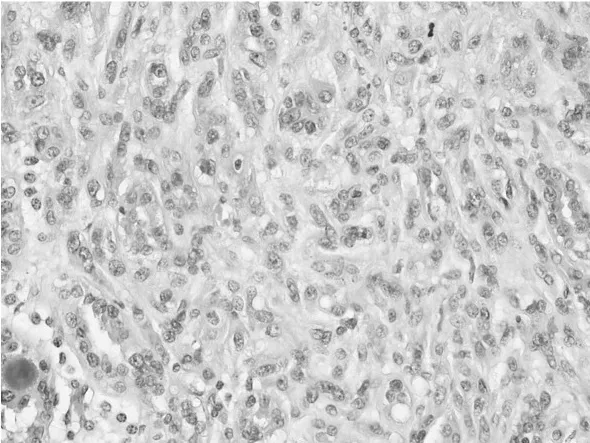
Tumor cells were smaller and cube-shaped or oval, with single small eosinophilic nucleoli and low-grade nuclei (hematoxylin and eosin; magnification, x40).
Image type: pathology (h&e)